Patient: sex M, age 31
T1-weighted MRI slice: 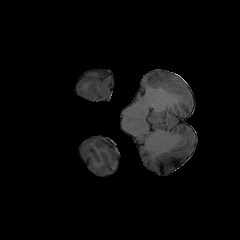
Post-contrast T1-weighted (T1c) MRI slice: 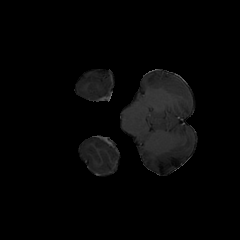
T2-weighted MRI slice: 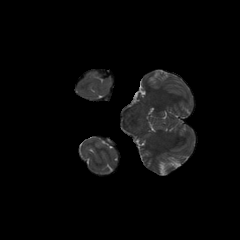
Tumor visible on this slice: no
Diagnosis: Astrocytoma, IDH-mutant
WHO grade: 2